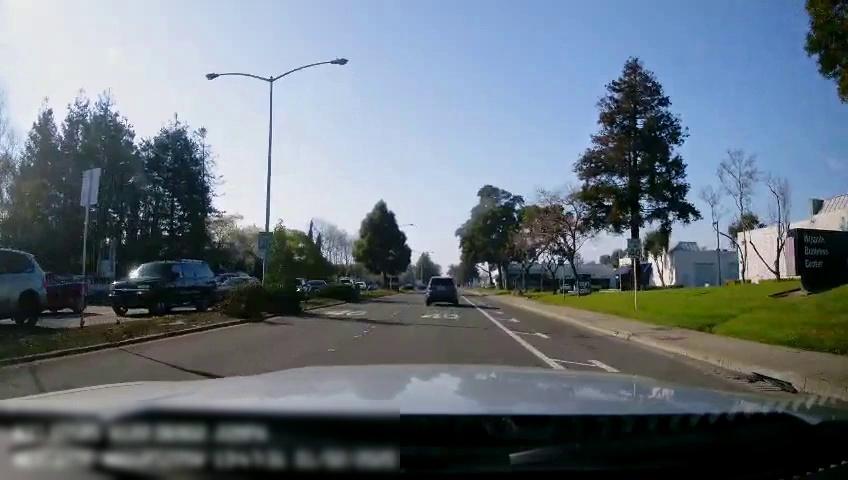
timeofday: Day
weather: Sunny
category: Drivable Space
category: Drivable Space
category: Vehicles | Truck
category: Vehicles | SUV
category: Vehicles | SUV
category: Vehicles | Car
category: Vehicles | SUV
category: Vehicles | SUV
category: Lanes | Current Lane
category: Lanes | Current Lane
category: Traffic | Signs
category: Traffic | Signs